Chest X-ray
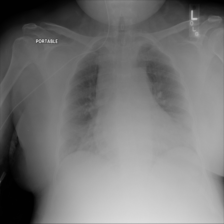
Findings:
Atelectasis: negative
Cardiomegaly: negative
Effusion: negative
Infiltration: negative
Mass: negative
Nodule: negative
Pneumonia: negative
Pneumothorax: negative
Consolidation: negative
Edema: negative
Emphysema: negative
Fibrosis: negative
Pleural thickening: negative
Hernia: negative